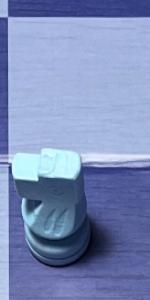
Label: Knight_White